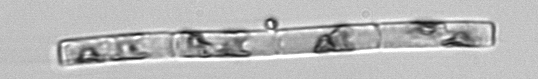
Label: Guinardia_delicatula